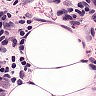
Metastatic tissue present: yes